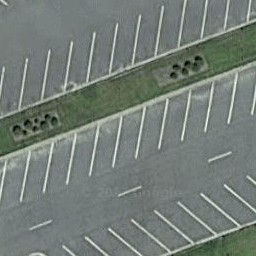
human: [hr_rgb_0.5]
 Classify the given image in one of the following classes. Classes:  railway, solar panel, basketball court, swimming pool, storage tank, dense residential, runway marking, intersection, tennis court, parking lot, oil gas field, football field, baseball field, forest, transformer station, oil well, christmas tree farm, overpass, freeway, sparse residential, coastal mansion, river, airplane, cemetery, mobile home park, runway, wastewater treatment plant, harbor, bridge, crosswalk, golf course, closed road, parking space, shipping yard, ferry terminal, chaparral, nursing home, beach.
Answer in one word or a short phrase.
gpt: parking space